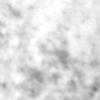
Label: no_change